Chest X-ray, PA view. Patient: 71 years old, sex M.
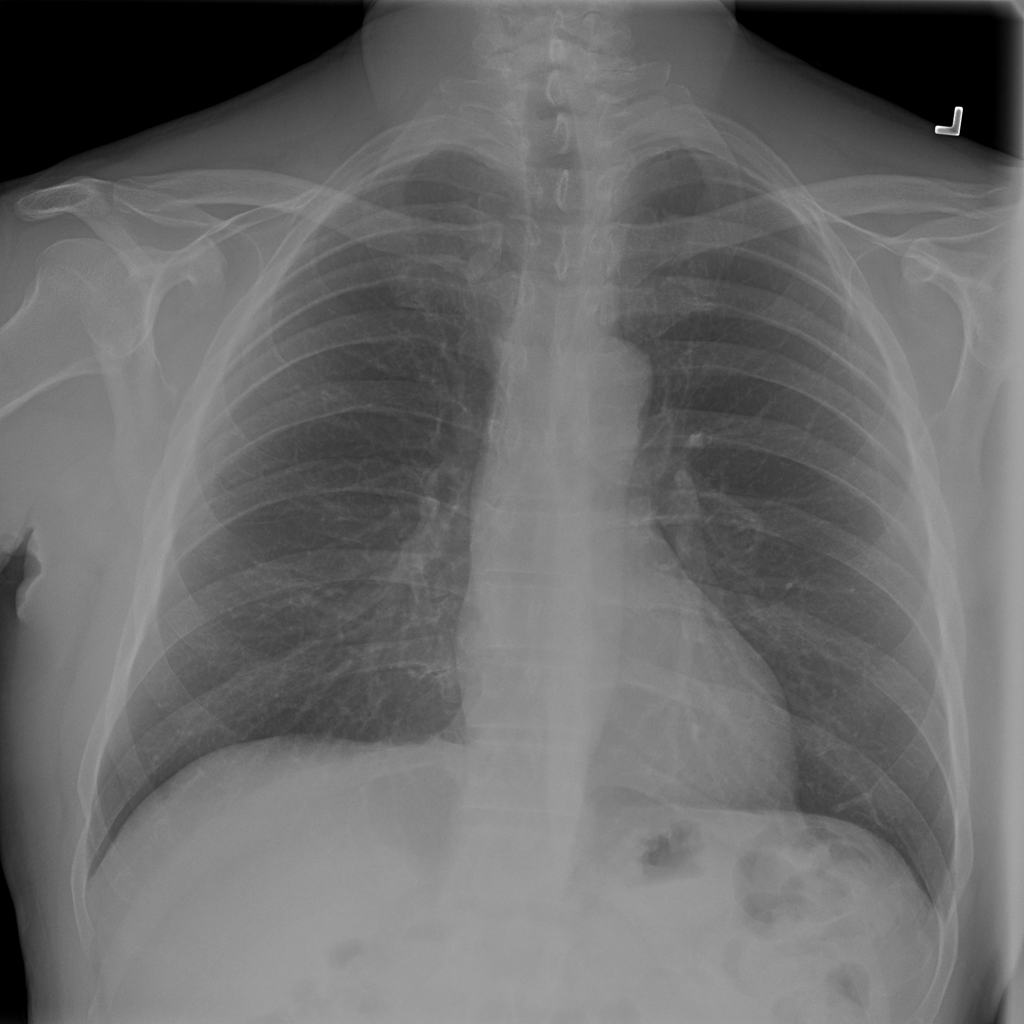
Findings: No Finding